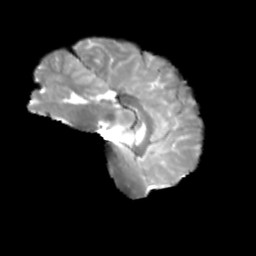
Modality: T2w
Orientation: sagittal
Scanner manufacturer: siemens
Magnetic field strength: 3 T
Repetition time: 4 s
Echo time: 0.0594 s